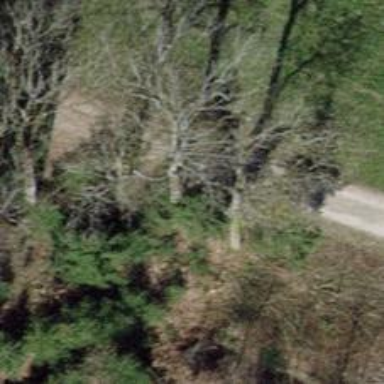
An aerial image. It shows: Hunting stand.